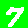
Digit: 7